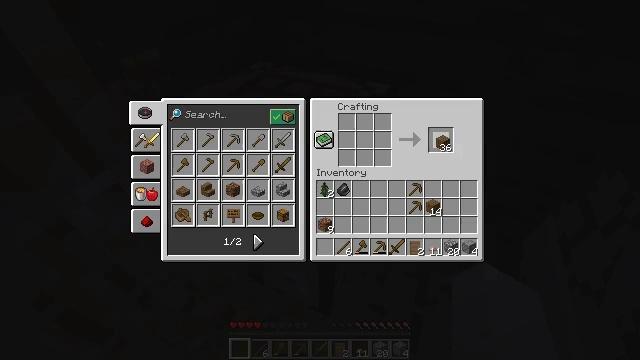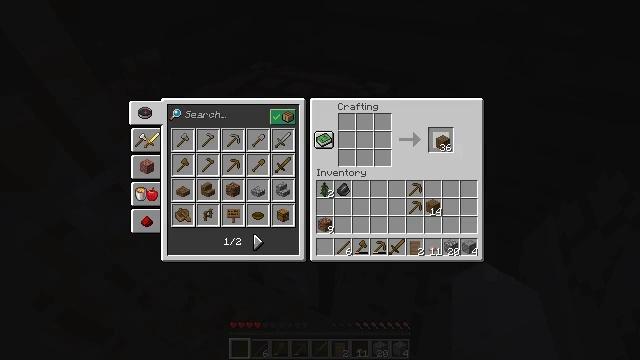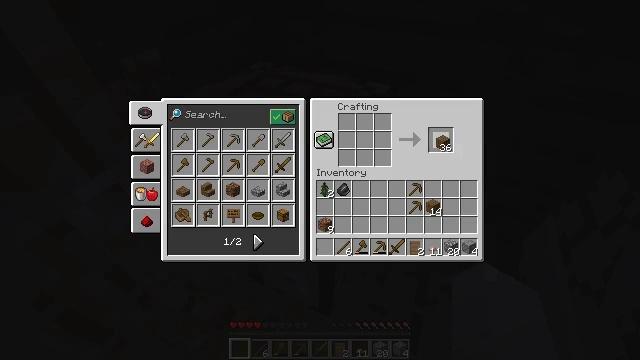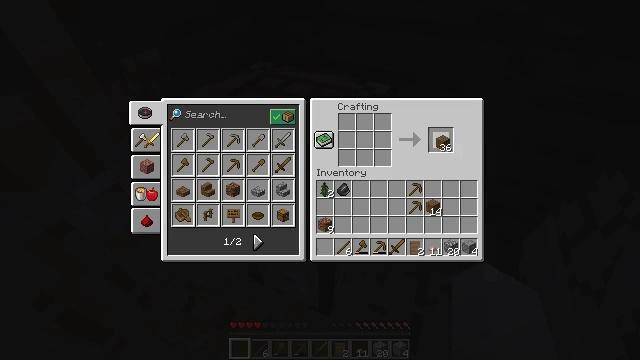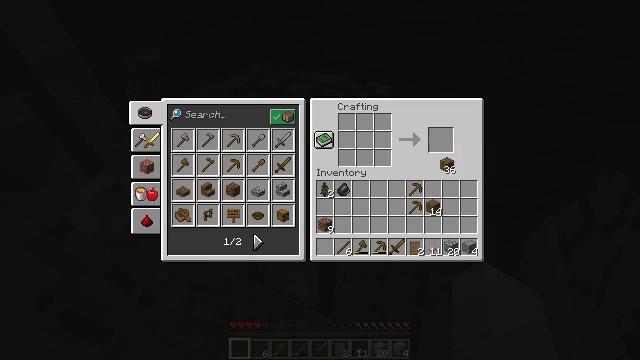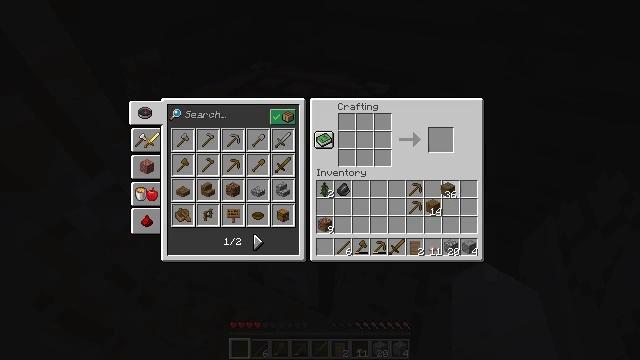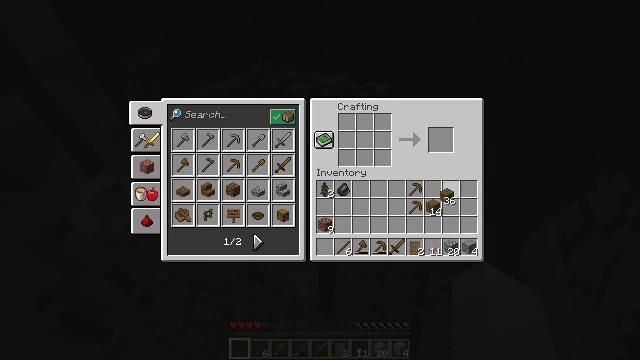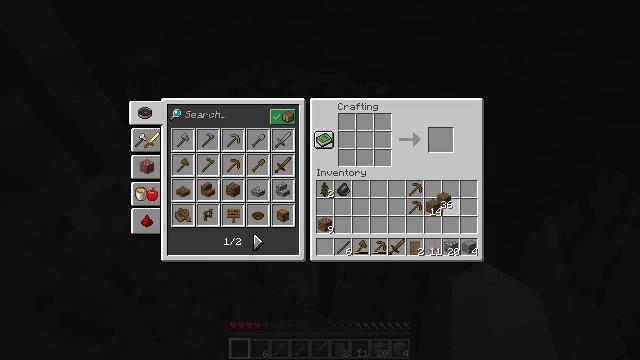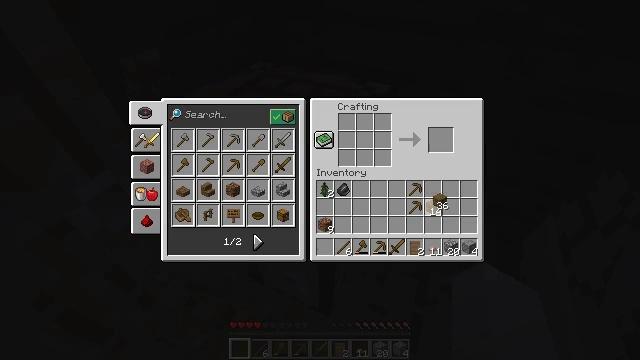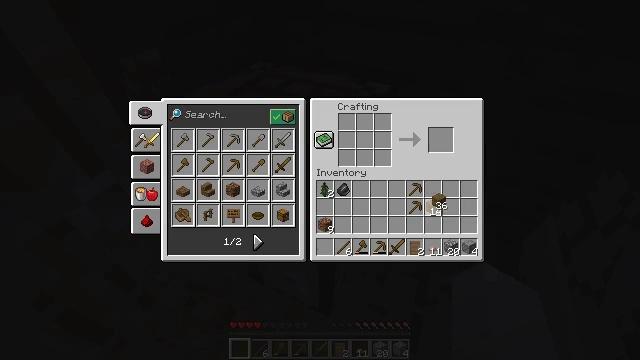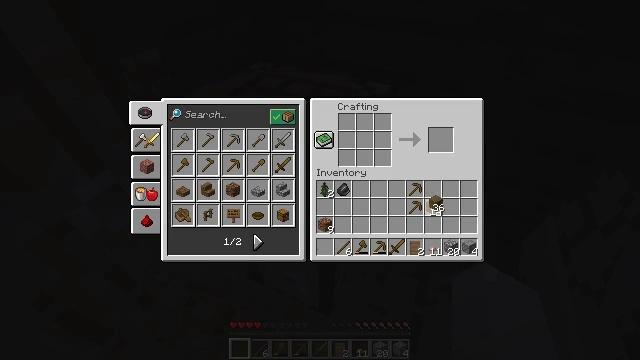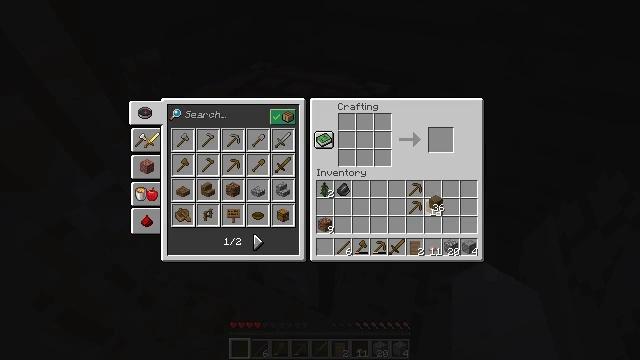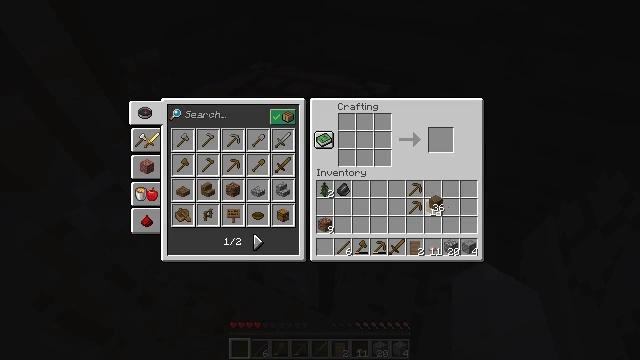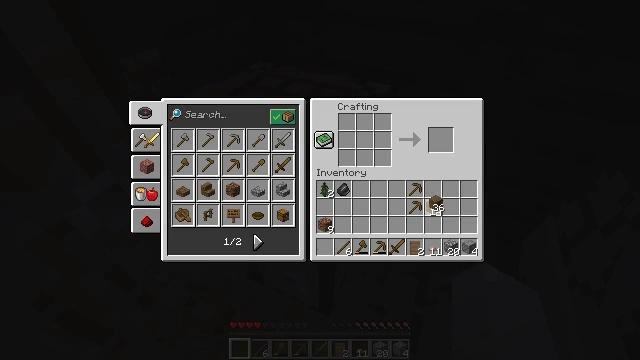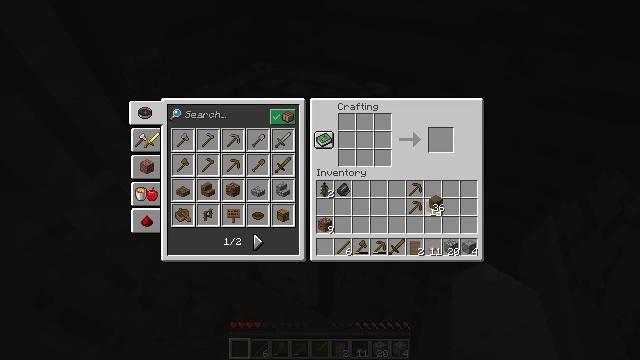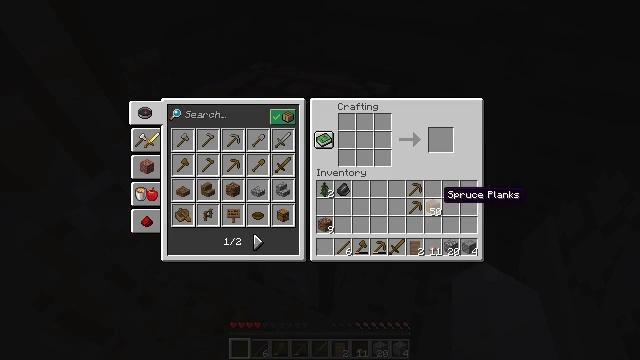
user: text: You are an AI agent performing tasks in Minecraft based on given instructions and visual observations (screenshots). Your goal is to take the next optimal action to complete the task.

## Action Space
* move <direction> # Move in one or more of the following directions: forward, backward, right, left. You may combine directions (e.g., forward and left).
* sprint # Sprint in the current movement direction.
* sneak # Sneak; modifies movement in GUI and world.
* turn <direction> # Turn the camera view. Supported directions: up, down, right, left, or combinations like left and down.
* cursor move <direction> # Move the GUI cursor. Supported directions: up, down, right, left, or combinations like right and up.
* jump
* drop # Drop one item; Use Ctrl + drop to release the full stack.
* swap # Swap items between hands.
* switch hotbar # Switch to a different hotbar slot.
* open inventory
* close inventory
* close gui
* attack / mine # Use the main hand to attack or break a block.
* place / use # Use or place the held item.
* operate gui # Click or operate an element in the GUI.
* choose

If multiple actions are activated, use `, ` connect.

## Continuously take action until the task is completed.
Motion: motion action
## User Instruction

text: Put materials into the crafting table to create a bowl.
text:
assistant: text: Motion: open gui
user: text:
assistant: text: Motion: no_op
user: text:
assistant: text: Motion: no_op
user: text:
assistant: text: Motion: cursor move down
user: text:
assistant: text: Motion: cursor move down
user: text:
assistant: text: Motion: no_op
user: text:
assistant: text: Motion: no_op
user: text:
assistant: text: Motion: no_op
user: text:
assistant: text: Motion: no_op
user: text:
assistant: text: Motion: no_op
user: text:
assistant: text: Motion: no_op
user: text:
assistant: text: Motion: no_op
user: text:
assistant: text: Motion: operate gui
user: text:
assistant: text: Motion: operate gui
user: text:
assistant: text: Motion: no_op
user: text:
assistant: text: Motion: no_op
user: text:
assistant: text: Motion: no_op
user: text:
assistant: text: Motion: no_op
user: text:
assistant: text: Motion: no_op
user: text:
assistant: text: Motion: no_op
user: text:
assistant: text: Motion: no_op
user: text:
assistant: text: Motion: no_op
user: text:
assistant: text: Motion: no_op
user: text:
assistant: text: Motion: operate gui
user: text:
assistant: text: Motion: operate gui
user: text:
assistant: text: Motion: cursor move left
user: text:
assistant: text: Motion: cursor move left and up
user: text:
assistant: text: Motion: cursor move left
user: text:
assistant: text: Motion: no_op
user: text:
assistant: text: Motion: no_op